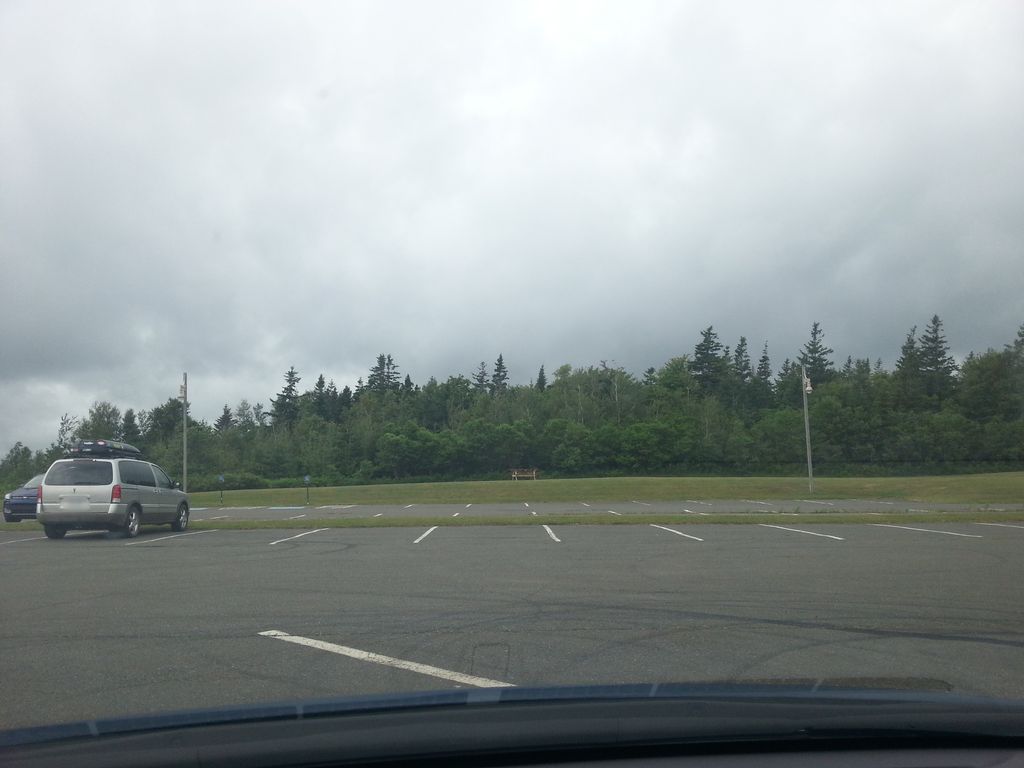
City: charlottetown